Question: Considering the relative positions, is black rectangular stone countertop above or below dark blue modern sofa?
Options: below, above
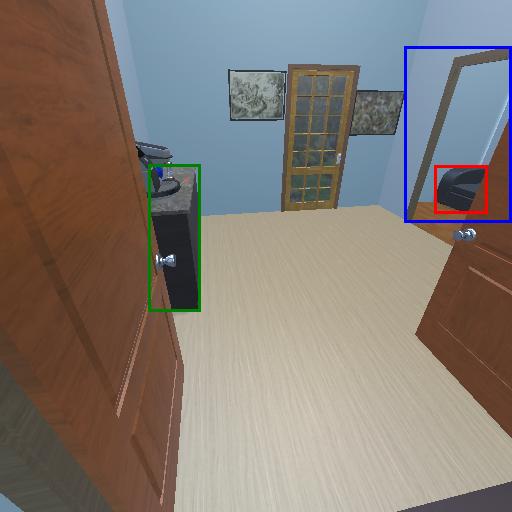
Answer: below